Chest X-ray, AP view. Patient: 5 years old, sex M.
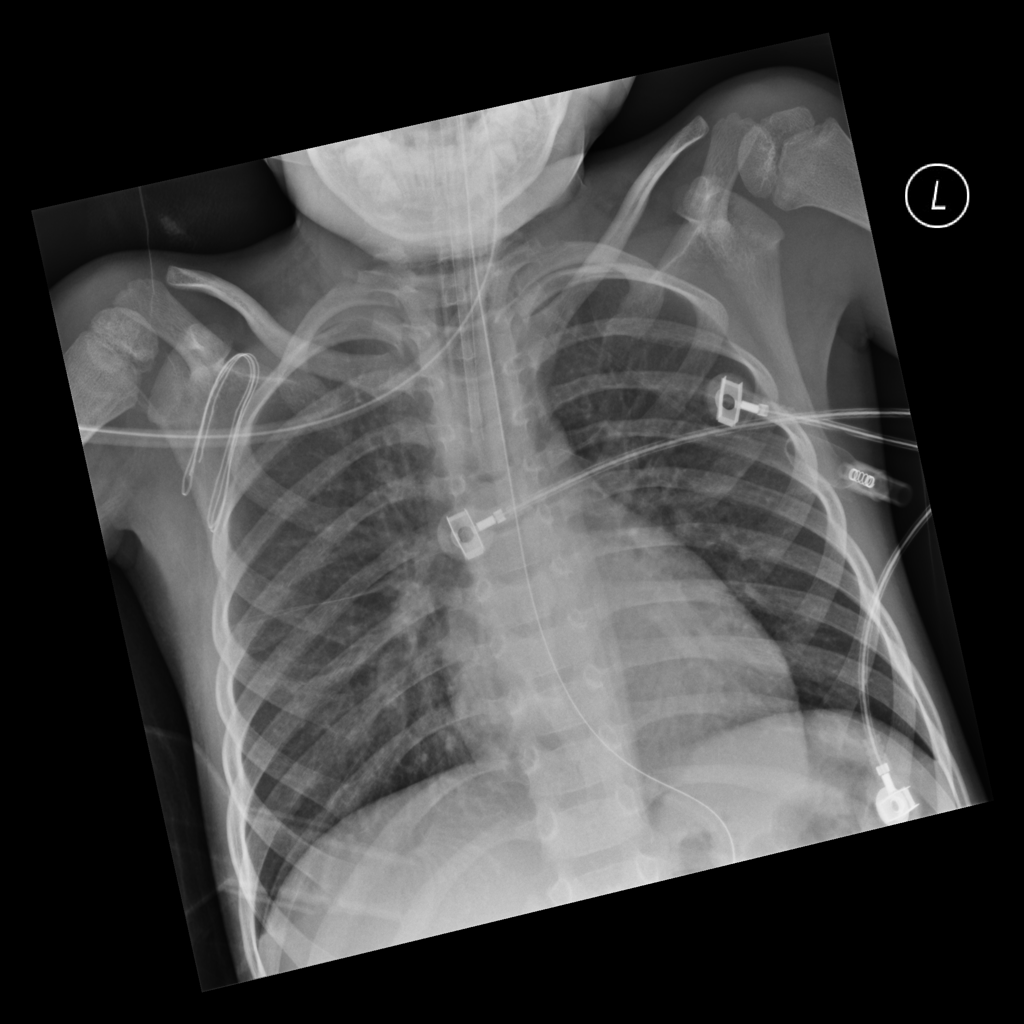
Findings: No Finding